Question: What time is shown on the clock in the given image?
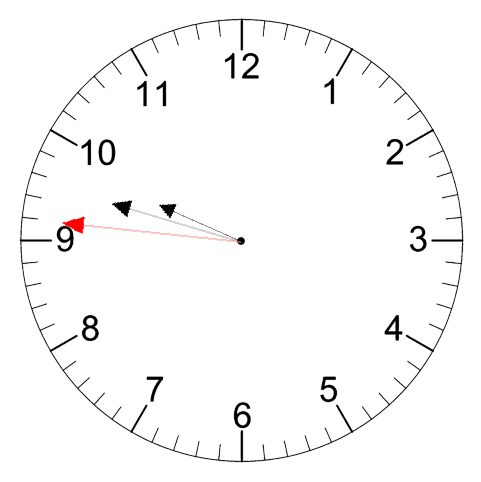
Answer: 09:47:46